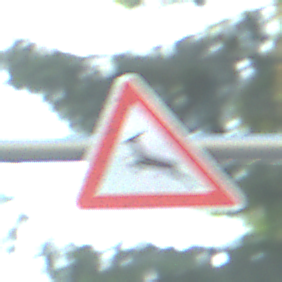
Verkehrszeichen: WildwechselRechts
Umgebung: Outdoor, Suburban
Tageszeit: SunriseSunset
Wetter: PartlyCloudy
Licht: Natural
Jahreszeit: NotSpecified
Kontrast: MediumContrast